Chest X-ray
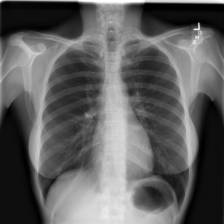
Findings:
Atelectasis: negative
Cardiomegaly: negative
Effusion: negative
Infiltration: negative
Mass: negative
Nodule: negative
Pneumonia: negative
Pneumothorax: negative
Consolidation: negative
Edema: negative
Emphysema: negative
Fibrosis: negative
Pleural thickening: negative
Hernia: negative